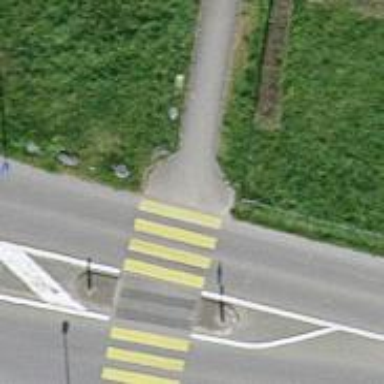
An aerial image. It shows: Footway along the road.